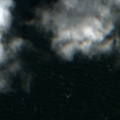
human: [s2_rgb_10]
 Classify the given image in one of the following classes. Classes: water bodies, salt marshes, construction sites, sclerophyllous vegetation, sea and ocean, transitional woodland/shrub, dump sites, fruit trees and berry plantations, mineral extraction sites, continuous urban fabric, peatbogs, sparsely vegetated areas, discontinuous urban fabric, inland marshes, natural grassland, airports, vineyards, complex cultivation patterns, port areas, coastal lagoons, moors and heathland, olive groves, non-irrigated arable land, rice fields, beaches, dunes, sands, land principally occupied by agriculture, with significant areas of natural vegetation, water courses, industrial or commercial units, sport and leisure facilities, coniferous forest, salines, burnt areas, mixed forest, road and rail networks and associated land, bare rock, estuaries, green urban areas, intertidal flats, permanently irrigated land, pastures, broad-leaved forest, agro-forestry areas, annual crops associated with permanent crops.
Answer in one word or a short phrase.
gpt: sea and ocean